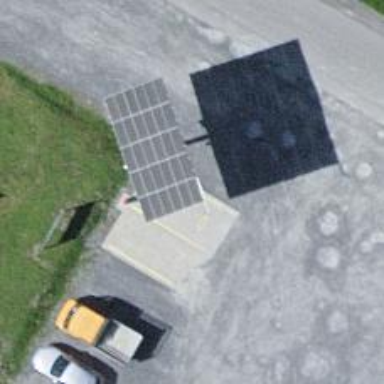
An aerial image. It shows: Charging station.